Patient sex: M
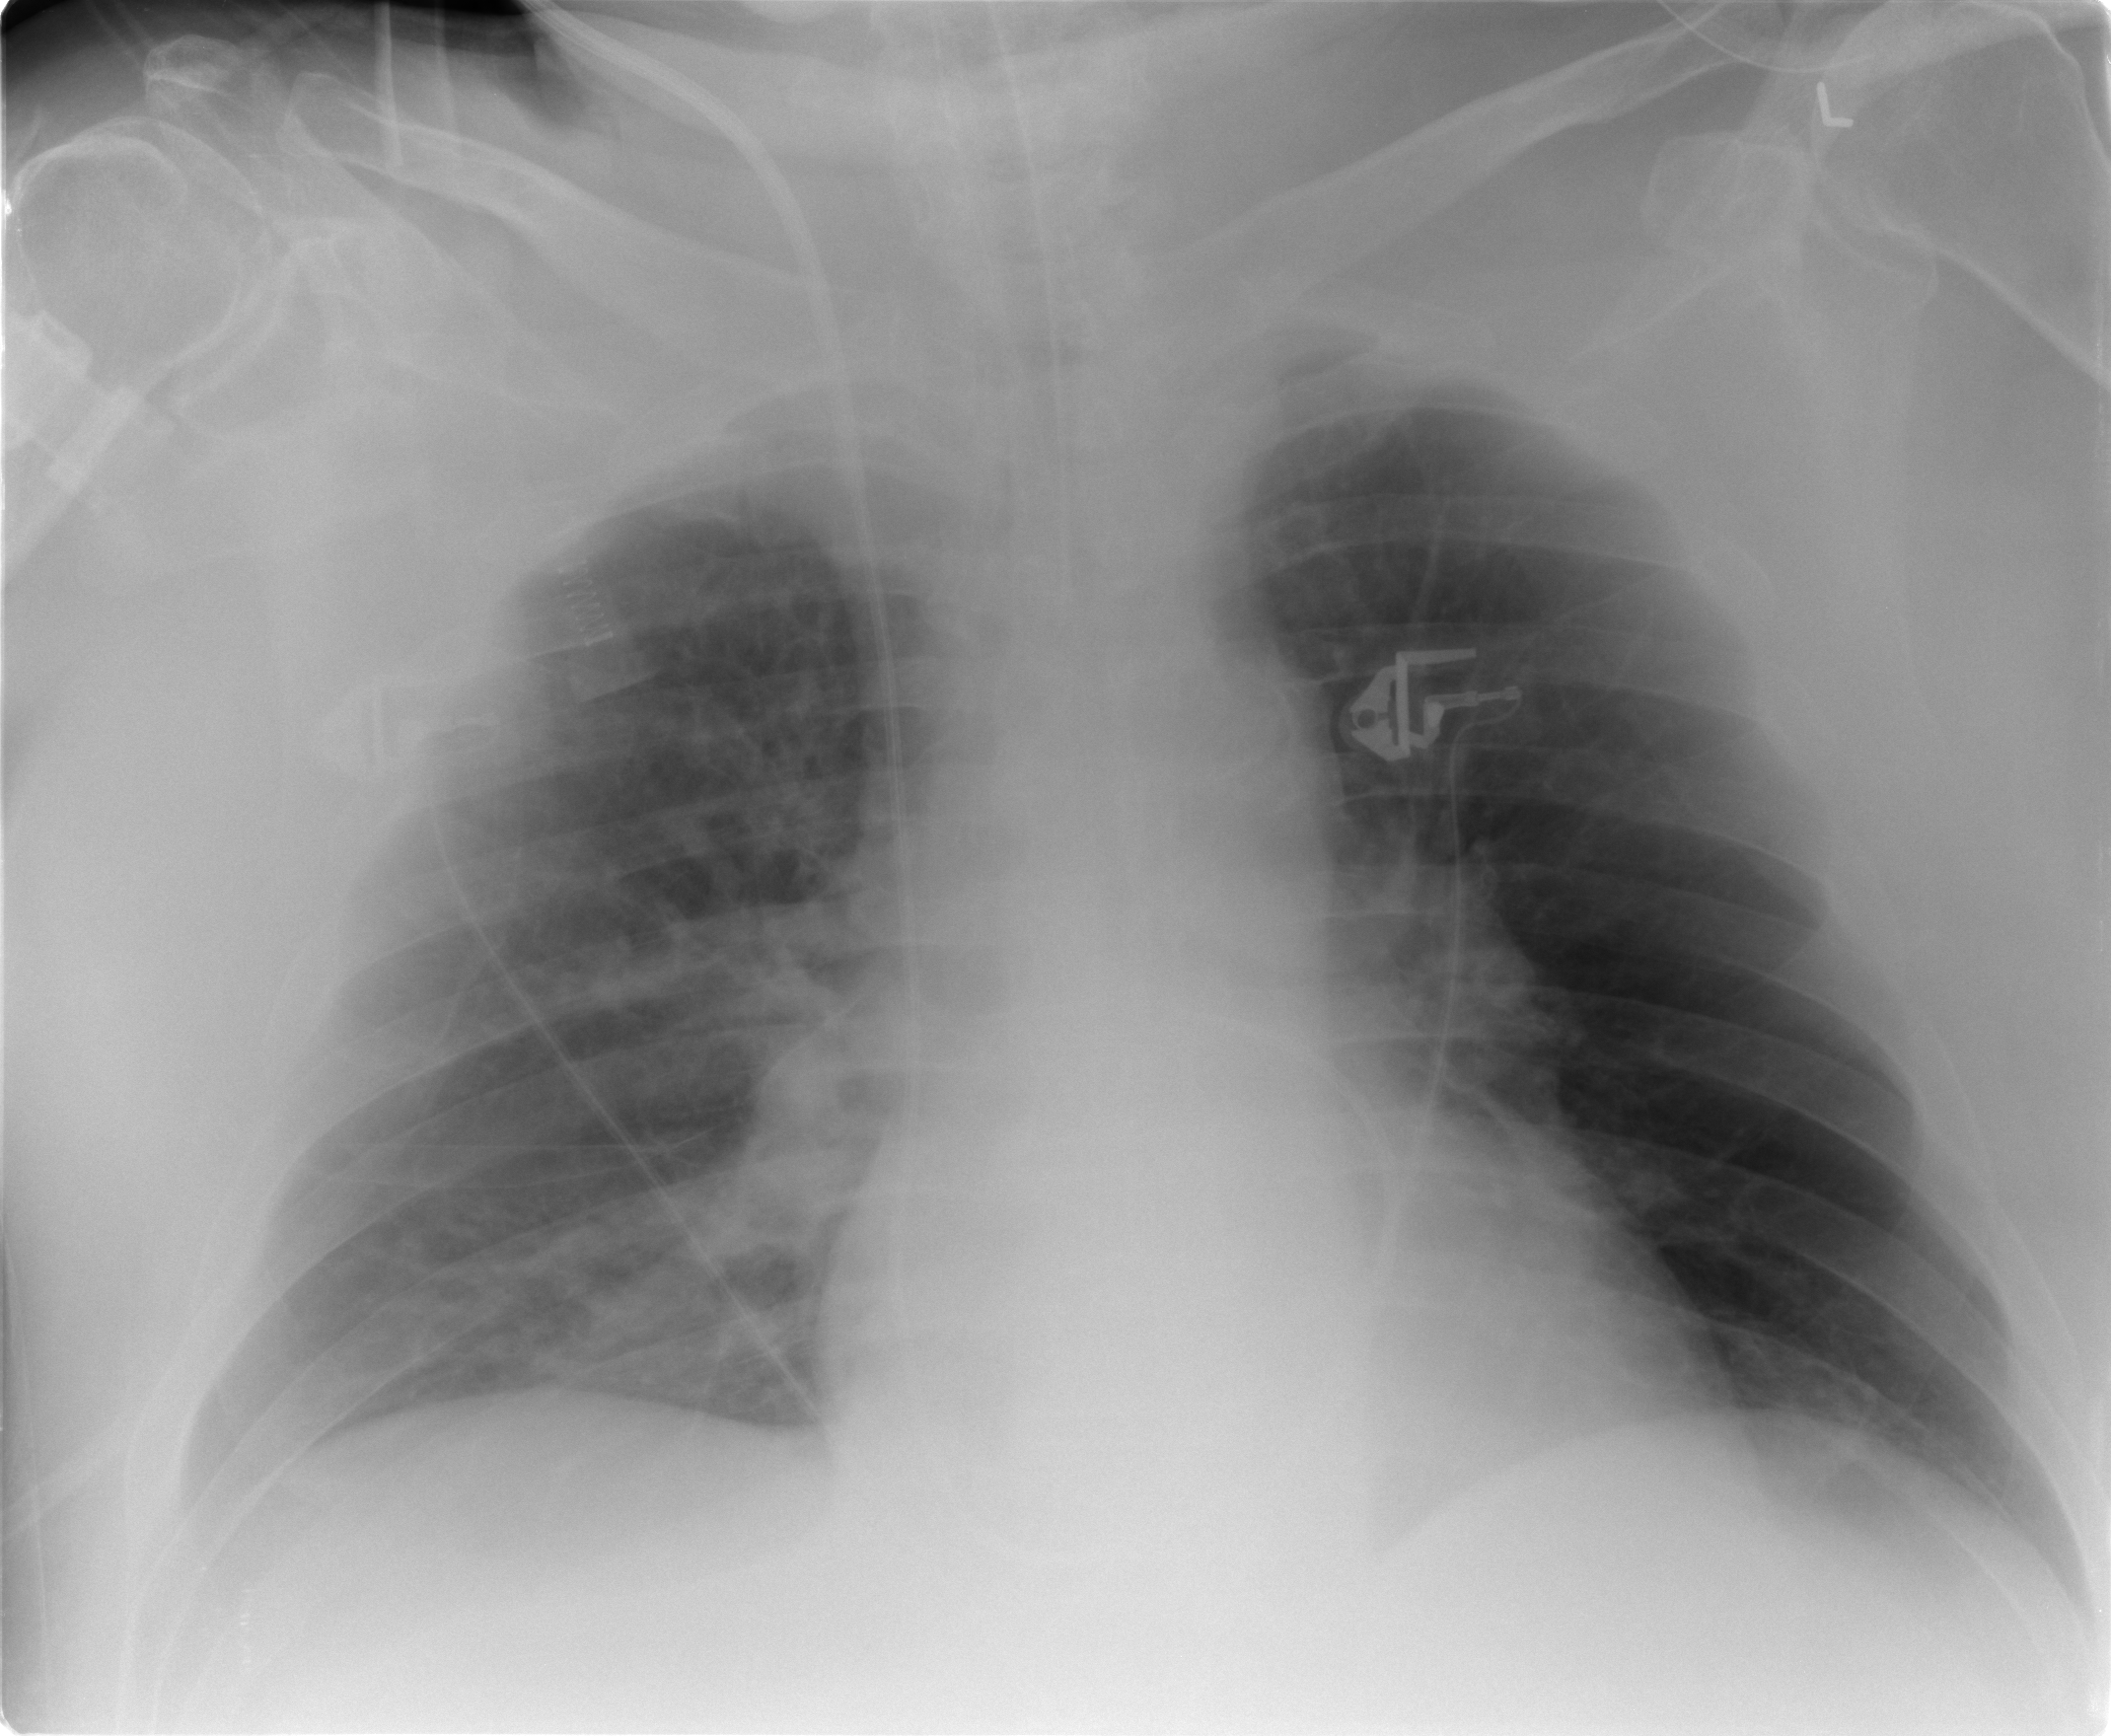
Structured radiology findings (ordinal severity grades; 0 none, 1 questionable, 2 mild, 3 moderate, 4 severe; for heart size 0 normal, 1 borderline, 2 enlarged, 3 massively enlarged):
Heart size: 2
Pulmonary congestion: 2
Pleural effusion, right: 1
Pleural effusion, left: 0
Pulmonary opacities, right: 2
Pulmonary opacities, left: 0
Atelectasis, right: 1
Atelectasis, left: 1